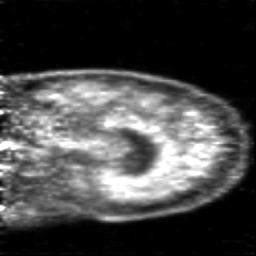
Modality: PET
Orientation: sagittal
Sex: male
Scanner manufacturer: siemens